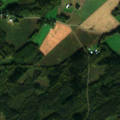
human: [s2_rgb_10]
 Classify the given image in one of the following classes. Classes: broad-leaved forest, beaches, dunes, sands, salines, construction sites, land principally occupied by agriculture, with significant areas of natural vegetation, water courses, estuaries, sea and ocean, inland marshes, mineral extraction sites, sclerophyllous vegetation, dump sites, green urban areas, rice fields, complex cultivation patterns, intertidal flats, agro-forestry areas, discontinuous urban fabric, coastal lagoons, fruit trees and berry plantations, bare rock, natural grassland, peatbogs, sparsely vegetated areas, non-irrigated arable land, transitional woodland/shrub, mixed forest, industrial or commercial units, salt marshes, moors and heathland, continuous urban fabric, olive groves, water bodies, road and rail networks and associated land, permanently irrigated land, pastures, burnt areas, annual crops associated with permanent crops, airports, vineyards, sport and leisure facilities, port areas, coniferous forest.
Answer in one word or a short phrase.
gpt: non-irrigated arable land, land principally occupied by agriculture, with significant areas of natural vegetation, coniferous forest, mixed forest